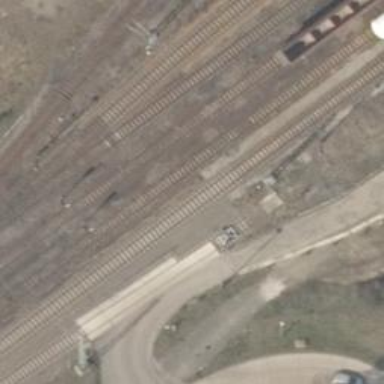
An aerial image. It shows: Railway yard.